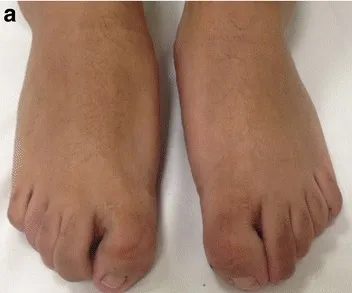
A. Feet with brachydactyly and severe bilateral hallux valgus.
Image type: medical_photograph (skin_photograph)